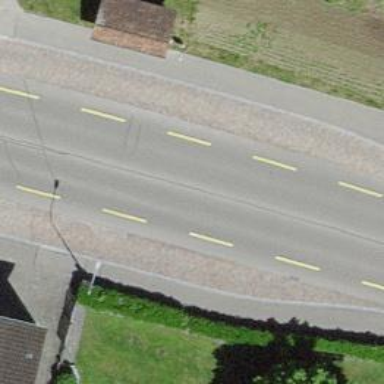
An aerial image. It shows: Bus stop with designated public transport stop position.